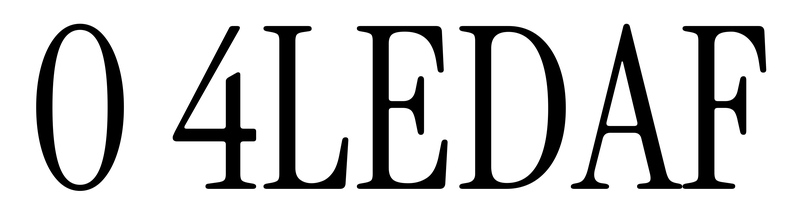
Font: InstrumentSerif-Regular